Question: I'm using Jquery Mobile Flat UI Theme. It's great but i want to add a separator between each listview .
Here is the listview :

Which code I have to add in my .css file ?
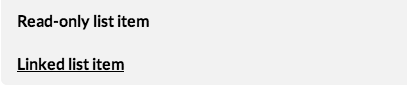
Answer: If you want list style css to separate each list.
Check DEMO <URL>
Add this css.
'''
ul li.ui-li {
border-top:1px solid #ccc !important;
}
ul li.ui-li-divider{
border-top:none !important;
}
'''